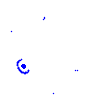
Particle: electron